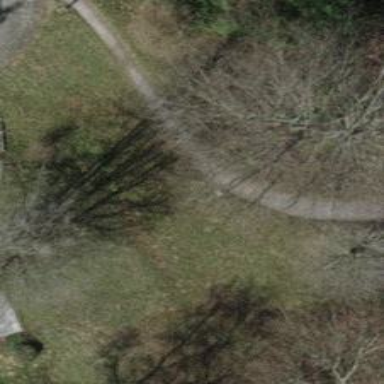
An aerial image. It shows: Gravel footway.